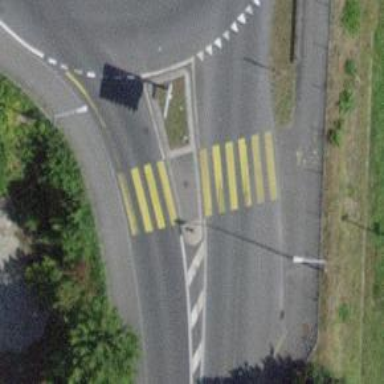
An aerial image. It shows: Uncontrolled zebra crossing with central island. The crossing is marked with zebra stripes.